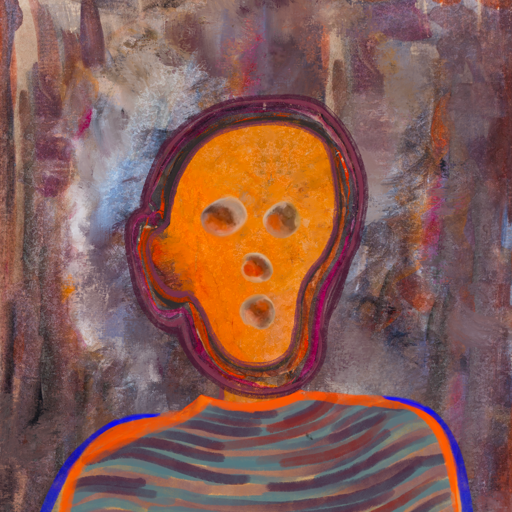
Background: Hypocrite, Head And Neck Front: Hypocrite, Face Front: Rupkatha, Bust: Experience, Hair Front: Hypocrite, Head Accessory: Blank, Second Necklace: Blank, Necklace: Blank, Baby: Blank